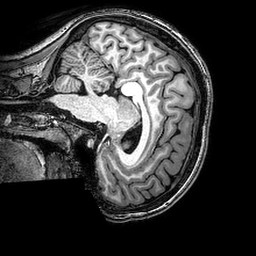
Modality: T1w
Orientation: sagittal
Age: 22
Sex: female
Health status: healthy
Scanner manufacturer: philips
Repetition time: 0.008139 s
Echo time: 0.00373 s